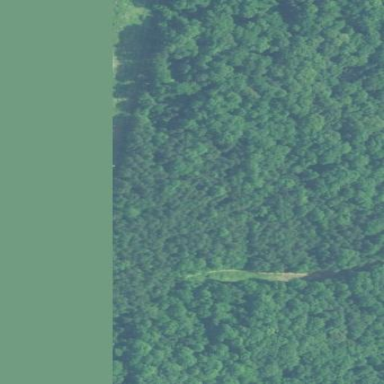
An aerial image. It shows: Mixed woodland area with variety of leaf types and cycles.